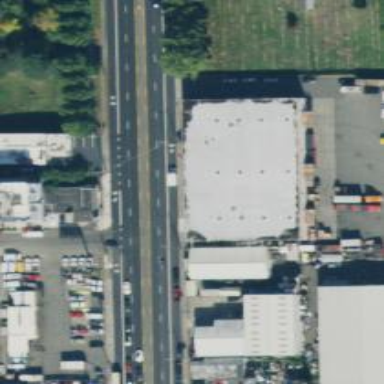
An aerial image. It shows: Primary highway with separate asphalt sidewalks.